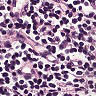
Metastatic tissue present: no